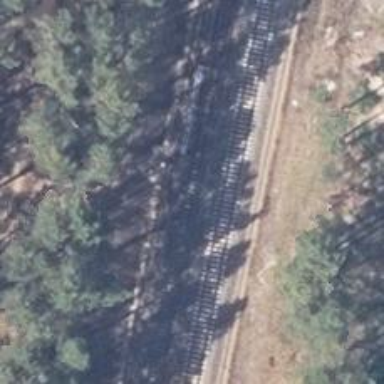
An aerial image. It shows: Railway switch with the turnout side on the right.